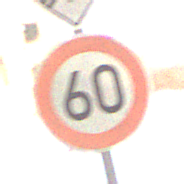
Verkehrszeichen: Geschwindigkeit60
Zusatzzeichen oben: EndeVorfahrtsstrasse
Umgebung: Roofed, Suburban
Tageszeit: MorningAfternoon
Wetter: PartlyCloudy
Licht: Natural
Jahreszeit: Winter
Kontrast: LowContrast